Question: In this 'D3' <URL>:

nodes have variable radius. I managed to move node labels so that they are always just next to their circles.
However, how to move arrows? (You can see that for Microsoft, Apple etc, they are almost covered by the circle)
Related questions:
<URL>
<URL>
<URL>
<URL>
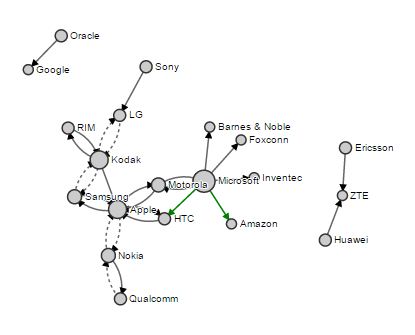
Answer: I search online, none of the answer worked, so I made my own:
Here is the code:
'''
//arrows
svg.append("defs").selectAll("marker")
.data(["suit", "licensing", "resolved"])
.enter().append("marker")
.attr("id", function(d) { return d; })
.attr("viewBox", "0 -5 10 10")
.attr("refX", 9)
.attr("refY", 0)
.attr("markerWidth", 10)
.attr("markerHeight", 10)
.attr("orient", "auto")
.append("path")
.attr("d", "M0,-5L10,0L0,5 L10,0 L0, -5")
.style("stroke", "#4679BD")
.style("opacity", "0.6");
//Create all the line svgs but without locations yet
var link = svg.selectAll(".link")
.data(forceData.links)
.enter().append("line")
.attr("class", "link")
.style("marker-end", "url(#suit)");
//Set up the force layout
var force = d3.layout.force()
.nodes(forceData.nodes)
.links(forceData.links)
.charge(-120)
.linkDistance(200)
.size([width, height])
.on("tick", tick)
.start();
function tick(){
link.attr("x1", function (d) { return d.source.x; })
.attr("y1", function (d) { return d.source.y; })
.attr("x2", function (d) {
return calculateX(d.target.x, d.target.y, d.source.x, d.source.y, d.target.radius);
})
.attr("y2", function (d) {
return calculateY(d.target.x, d.target.y, d.source.x, d.source.y, d.target.radius);
});
d3.selectAll("circle")
.attr("cx", function (d) { return d.x; })
.attr("cy", function (d) { return d.y; });
d3.select("#forcelayoutGraph").selectAll("text")
.attr("x", function (d) { return d.x; })
.attr("y", function (d) { return d.y; });
}
function calculateX(tx, ty, sx, sy, radius){
if(tx == sx) return tx; //if the target x == source x, no need to change the target x.
var xLength = Math.abs(tx - sx); //calculate the difference of x
var yLength = Math.abs(ty - sy); //calculate the difference of y
//calculate the ratio using the trigonometric function
var ratio = radius / Math.sqrt(xLength * xLength + yLength * yLength);
if(tx > sx) return tx - xLength * ratio; //if target x > source x return target x - radius
if(tx < sx) return tx + xLength * ratio; //if target x < source x return target x + radius
}
function calculateY(tx, ty, sx, sy, radius){
if(ty == sy) return ty; //if the target y == source y, no need to change the target y.
var xLength = Math.abs(tx - sx); //calculate the difference of x
var yLength = Math.abs(ty - sy); //calculate the difference of y
//calculate the ratio using the trigonometric function
var ratio = radius / Math.sqrt(xLength * xLength + yLength * yLength);
if(ty > sy) return ty - yLength * ratio; //if target y > source y return target x - radius
if(ty < sy) return ty + yLength * ratio; //if target y > source y return target x - radius
}
'''